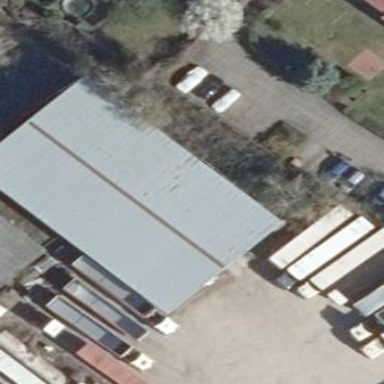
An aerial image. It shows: Industrial building.